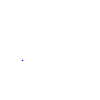
Particle: kaon